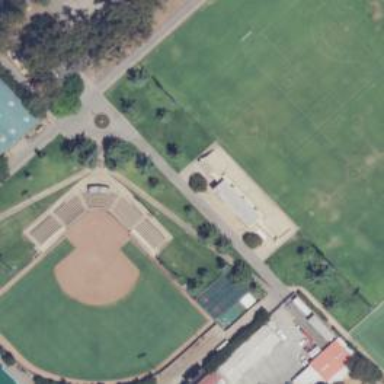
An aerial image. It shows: Stadium designed for softball matches.